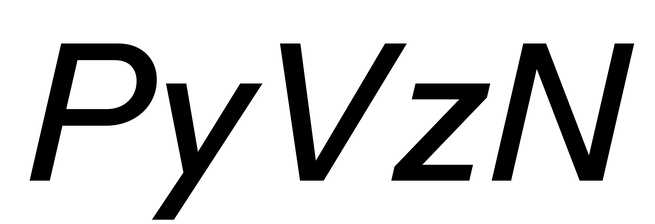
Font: InstrumentSans-Italic_Medium_Italic